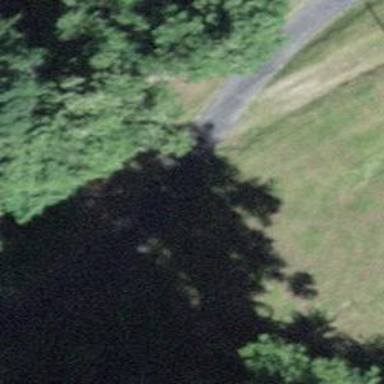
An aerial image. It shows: Unpaved track road.